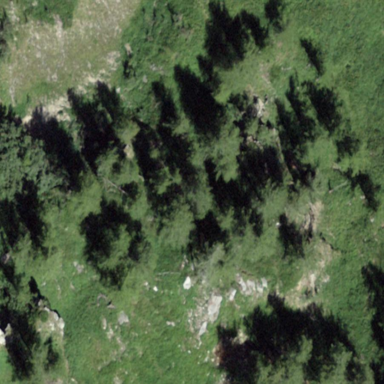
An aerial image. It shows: Forest area predominantly covered with needle-leaved trees.